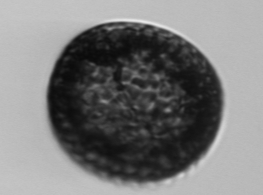
Label: Coscinodiscus